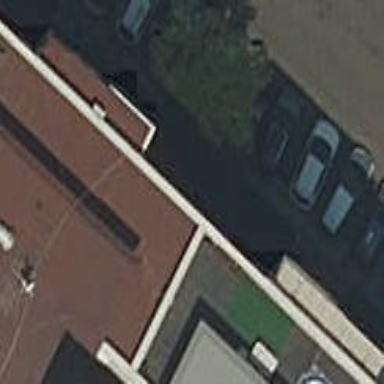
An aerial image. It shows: Furniture shop.